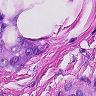
Metastatic tissue present: yes